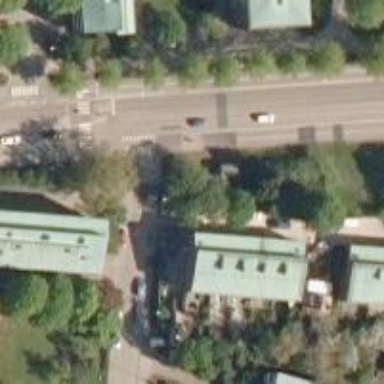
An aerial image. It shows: Road with "give way" sign.